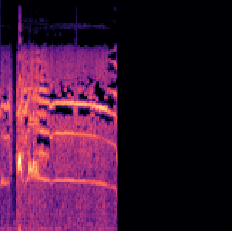
Sound class: Rooster